Interaction volume radius: 5 \u00c5
Interaction volume height: 20 \u00c5
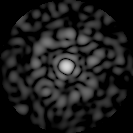
Disorder parameter: 0.8315